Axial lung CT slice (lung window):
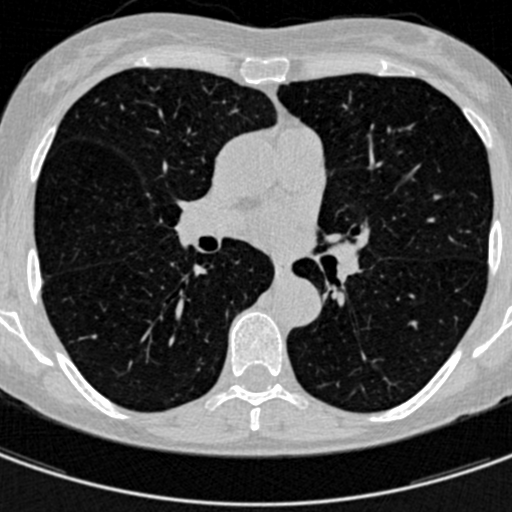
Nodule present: no